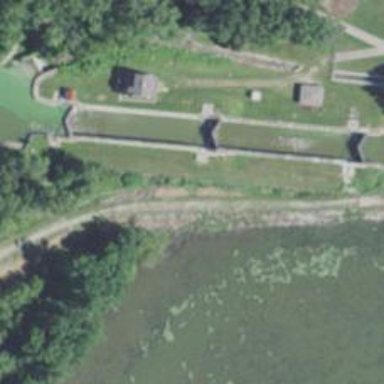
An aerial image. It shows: Lock gate along waterway.